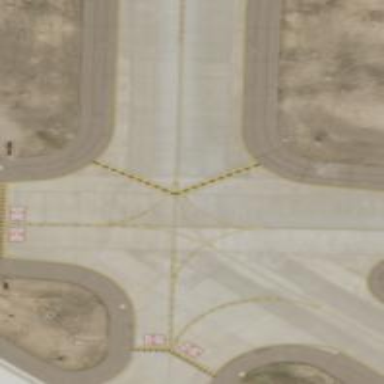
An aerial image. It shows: View of taxiway at the airport.